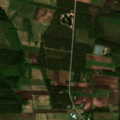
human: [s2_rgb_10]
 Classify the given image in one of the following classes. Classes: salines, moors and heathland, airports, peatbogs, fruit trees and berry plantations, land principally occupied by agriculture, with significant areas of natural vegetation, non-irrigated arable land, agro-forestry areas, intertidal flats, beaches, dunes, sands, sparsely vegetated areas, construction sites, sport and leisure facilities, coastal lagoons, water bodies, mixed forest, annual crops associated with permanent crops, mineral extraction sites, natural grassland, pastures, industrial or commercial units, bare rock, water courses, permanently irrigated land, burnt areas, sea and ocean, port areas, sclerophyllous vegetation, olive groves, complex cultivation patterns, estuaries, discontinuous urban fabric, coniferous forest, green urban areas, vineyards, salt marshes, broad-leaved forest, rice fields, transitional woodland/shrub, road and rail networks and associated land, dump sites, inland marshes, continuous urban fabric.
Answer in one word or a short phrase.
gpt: discontinuous urban fabric, land principally occupied by agriculture, with significant areas of natural vegetation, coniferous forest, mixed forest